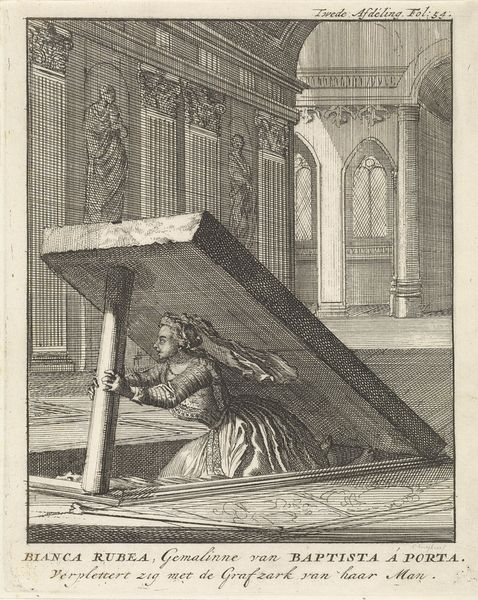
Titel: Zelfmoord van Bianca di Rossi
Künstler: Caspar Luyken
Standort: Amsterdam
Institution: Rijksmuseum
Schlagwörter: arch, arches, church, column, columns, palace, white, window, women, black, dress, hair, interior, lady, old, painting, secret, windows, woman, picture, print, floor, building, girl, street, stand, drawing, scarf, illustration, french, door, city, archway, renaissance, buildings, art, statues, escape, poster, latin, underground, pole, holding, out, running, curch, order, passage, carvings, tunnel, lifting, ramp, hidden, exit, sneaking, trap, prop, piller, bianca, rubea, bianca rubea, gemalinne, baptista, tumb, plataform, trapdoor, secret passage, baptista a porta, trapdoor\, cathiedral, ramon